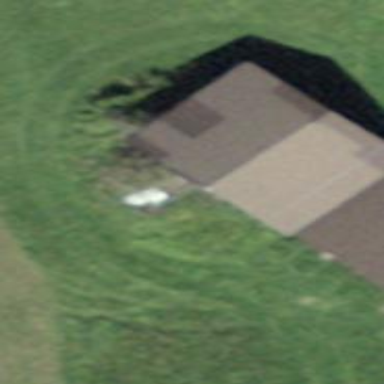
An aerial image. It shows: Rural barn.